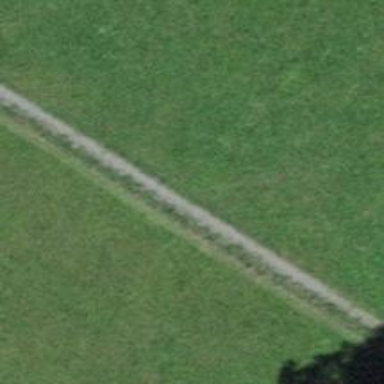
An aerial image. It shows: Bridleway.